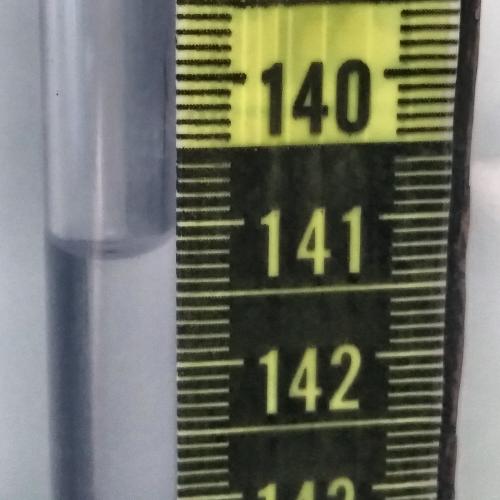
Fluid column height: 141.2 cm